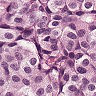
Metastatic tissue present: yes